The image is the raw time-domain waveform of a rolling-element bearing's vibration signal. Diagnose the bearing from this image, choosing from: normal, inner_race, outer_race, ball.
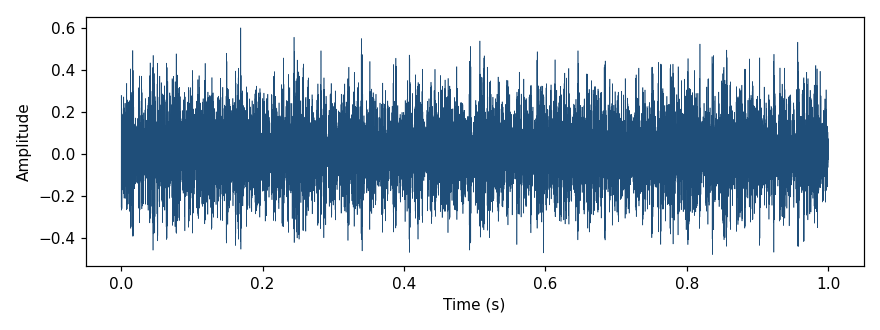
Answer: ball